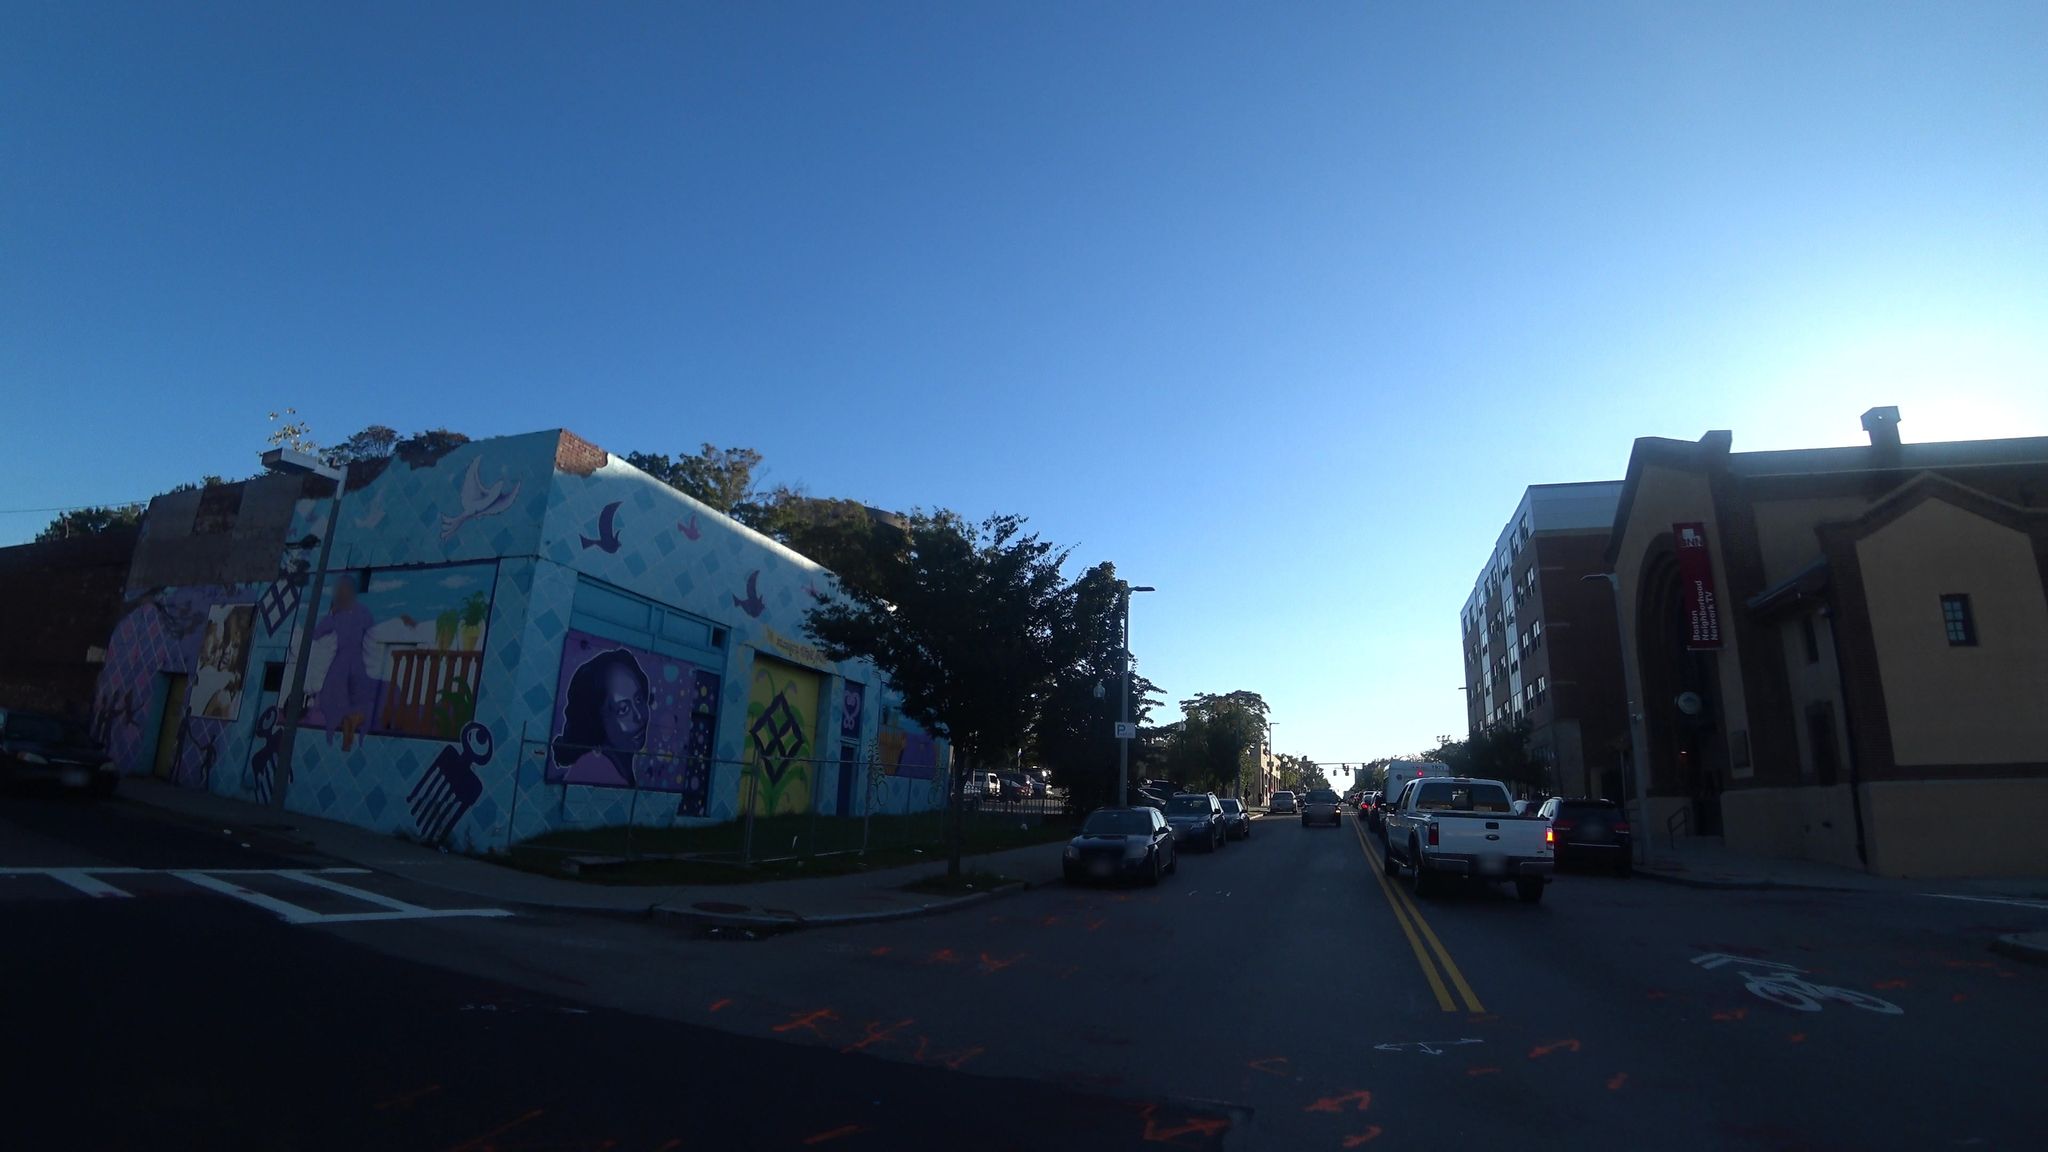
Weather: clear
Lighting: day
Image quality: good
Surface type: driving surface
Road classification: secondary
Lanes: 2
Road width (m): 19.8
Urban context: urban centre
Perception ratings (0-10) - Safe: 2.93, Lively: 7.17, Beautiful: 6.94, Boring: 6.37, Depressing: 4.28, Wealthy: 5.38